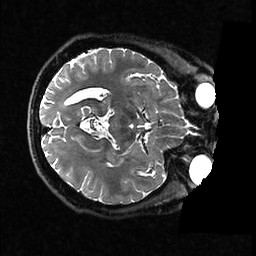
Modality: T2w
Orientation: axial
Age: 48
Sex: female
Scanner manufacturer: ge
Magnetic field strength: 3 T
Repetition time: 3.202 s
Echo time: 0.0667 s